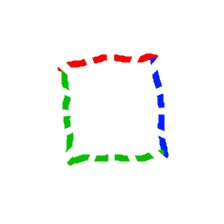
Shape: square